Lunar surface albedo tile
Center latitude: 28.233
Center longitude: -17.357
Resolution (meters per pixel, mean): 164.51
Tile area (km^2): 28028.28
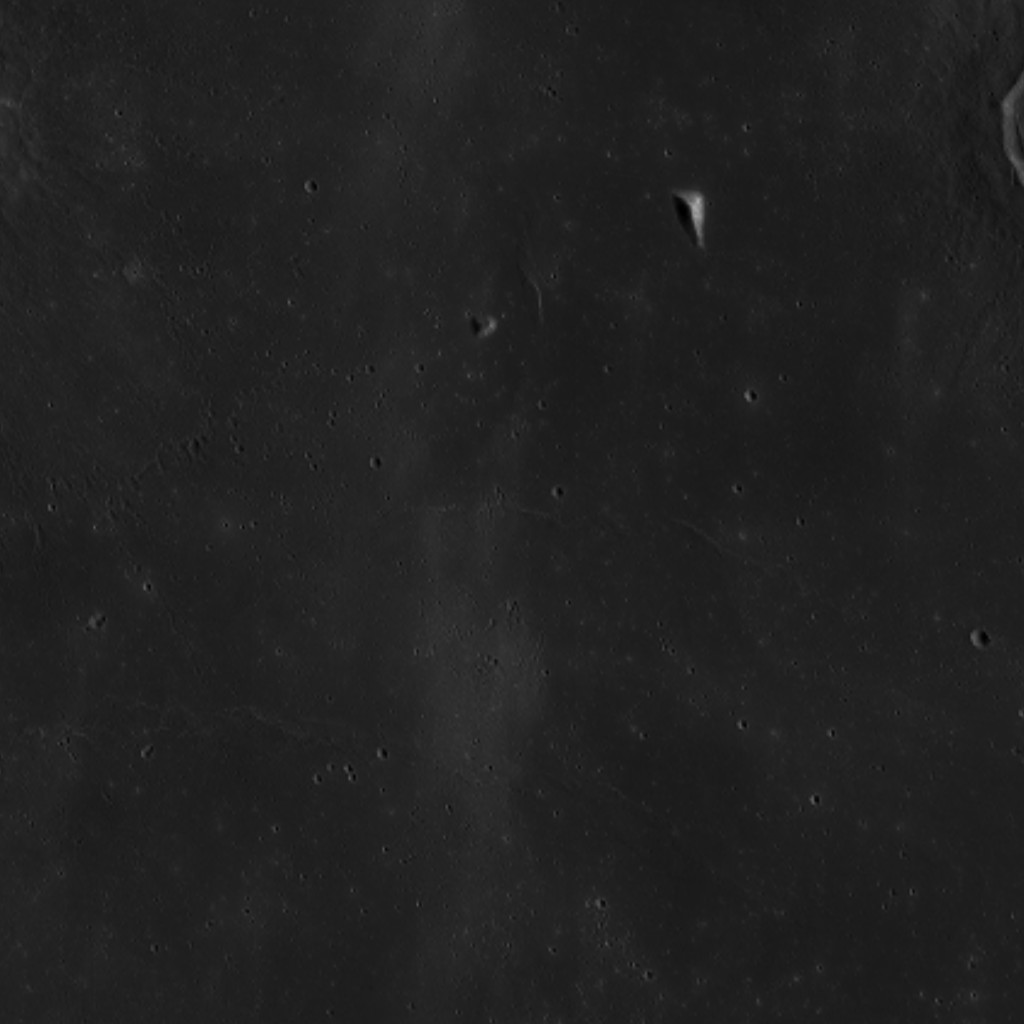